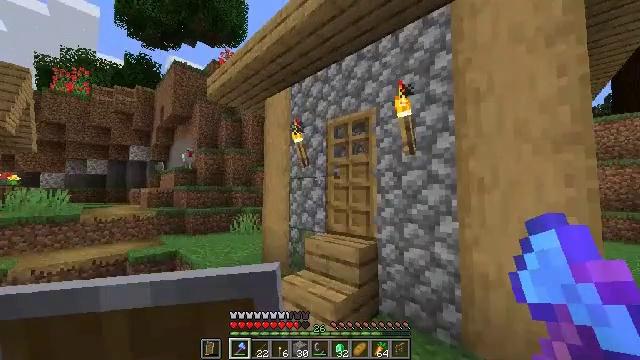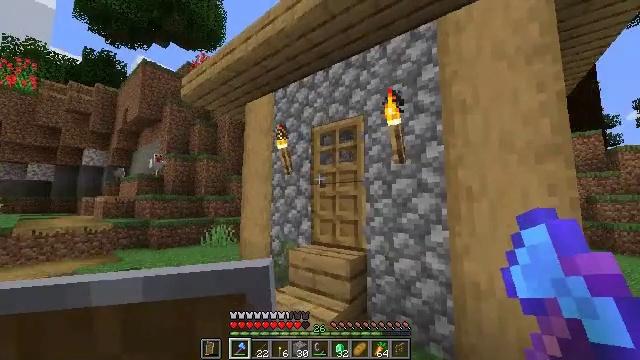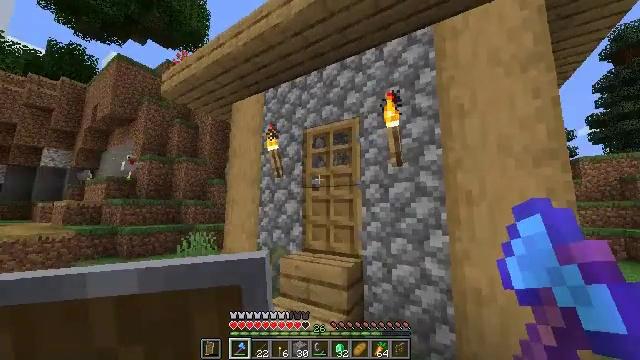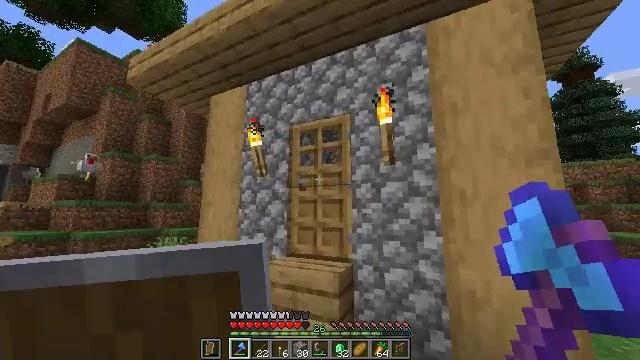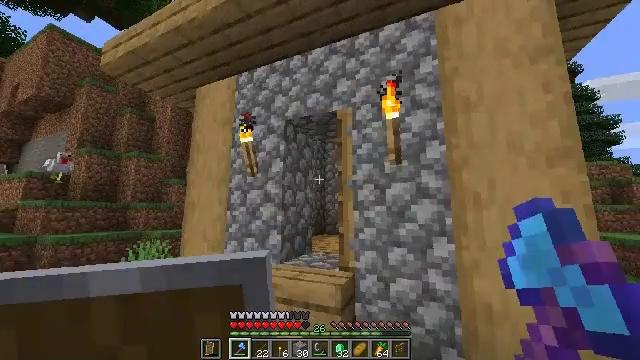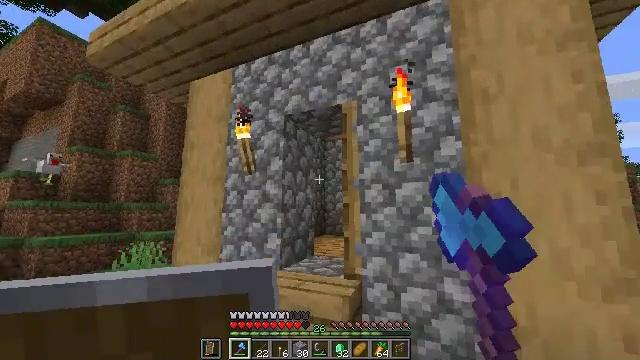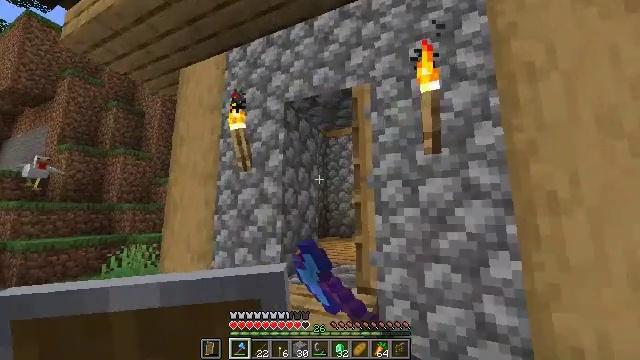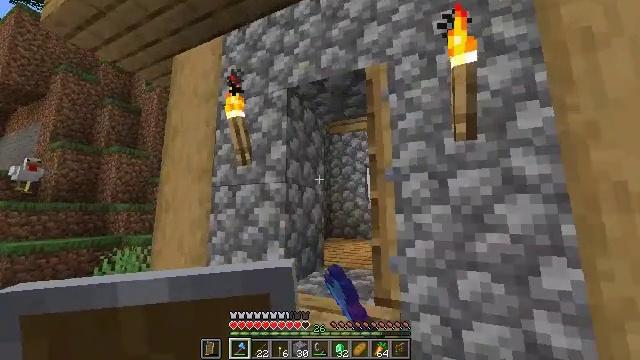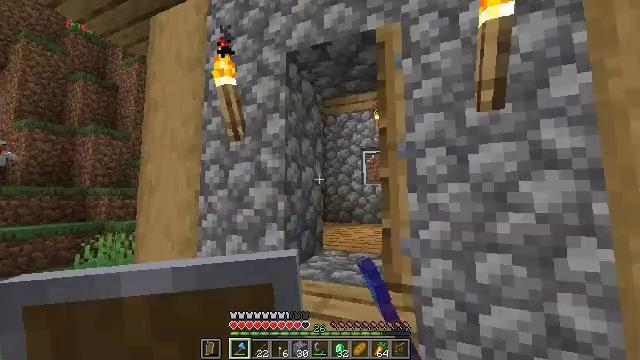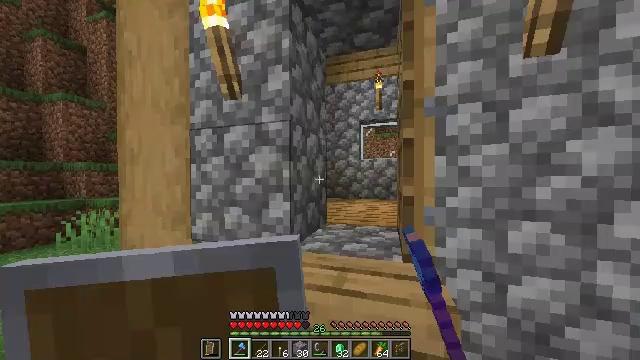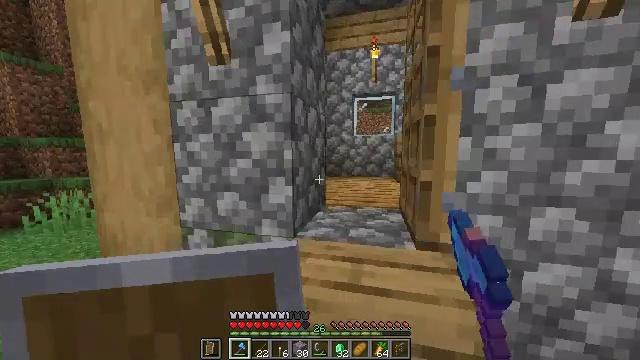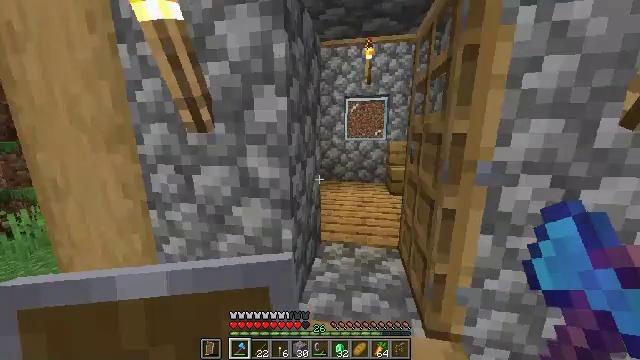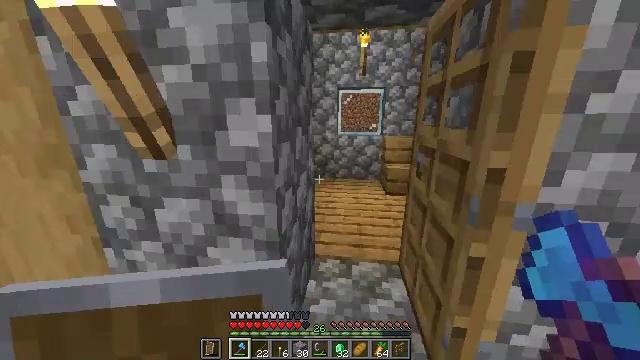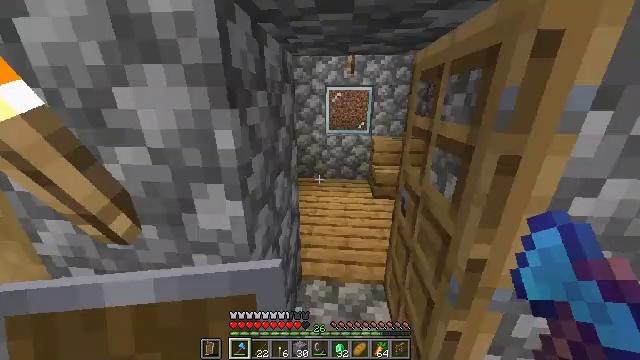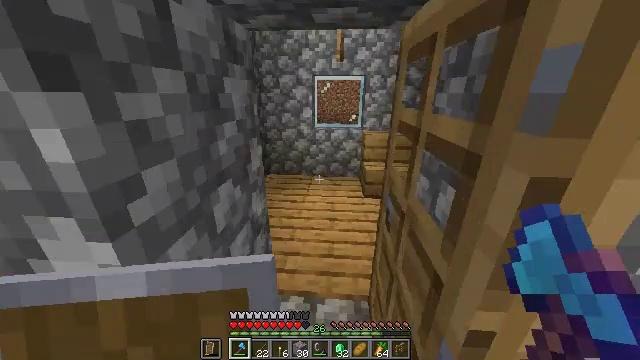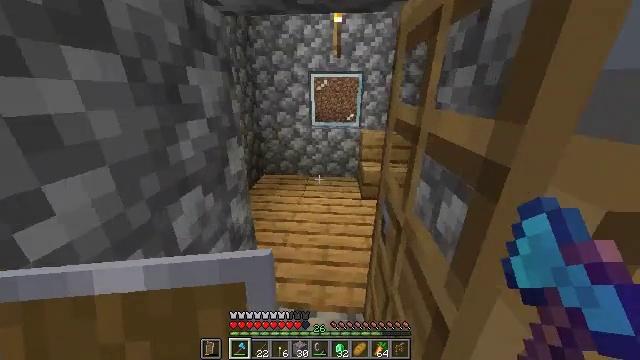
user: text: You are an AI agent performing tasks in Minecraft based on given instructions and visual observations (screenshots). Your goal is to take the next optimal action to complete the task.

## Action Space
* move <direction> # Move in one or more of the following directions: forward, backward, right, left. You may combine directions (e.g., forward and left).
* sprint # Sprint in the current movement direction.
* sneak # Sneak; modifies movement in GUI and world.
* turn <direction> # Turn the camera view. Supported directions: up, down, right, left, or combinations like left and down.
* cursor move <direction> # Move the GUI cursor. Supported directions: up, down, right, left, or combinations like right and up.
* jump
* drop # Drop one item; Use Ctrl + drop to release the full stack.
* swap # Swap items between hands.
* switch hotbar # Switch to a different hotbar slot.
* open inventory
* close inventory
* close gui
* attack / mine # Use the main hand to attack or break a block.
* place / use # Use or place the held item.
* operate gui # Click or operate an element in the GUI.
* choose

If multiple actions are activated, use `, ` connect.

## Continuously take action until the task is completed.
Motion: motion action
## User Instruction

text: Destroy the glass pane to clear a path.
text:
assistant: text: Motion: move forward and move left, sprint, turn right and up
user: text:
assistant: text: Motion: move forward, sprint, turn right and up
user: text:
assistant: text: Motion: move forward, turn right and up
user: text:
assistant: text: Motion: move forward, turn right, use / place
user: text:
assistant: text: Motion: move forward, use / place
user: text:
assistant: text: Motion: move forward, sprint, use / place
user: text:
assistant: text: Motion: move forward and move left, sprint, use / place
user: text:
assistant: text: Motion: move forward and move left, sprint, turn right and down
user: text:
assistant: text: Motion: move forward and move left, sprint, turn right and down
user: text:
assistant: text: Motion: move forward, sprint, turn right and down
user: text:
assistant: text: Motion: move forward, sprint, turn right and down
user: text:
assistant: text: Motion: move forward and move right, sprint, turn right and down
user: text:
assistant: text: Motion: move forward and move right, sprint, turn right and down
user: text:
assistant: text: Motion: move forward and move right, turn down
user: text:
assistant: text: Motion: move forward
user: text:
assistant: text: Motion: move forward
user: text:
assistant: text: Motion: move forward
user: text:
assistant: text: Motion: move forward
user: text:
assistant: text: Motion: move forward
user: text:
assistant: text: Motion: turn left and down
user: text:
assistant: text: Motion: turn left and down
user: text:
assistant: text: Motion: turn left
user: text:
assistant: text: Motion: move forward, turn left and up
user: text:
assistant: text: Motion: move forward, sprint, turn left and up
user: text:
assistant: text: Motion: move forward, sprint, turn left and up
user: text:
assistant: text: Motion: move forward, sprint, turn right and up
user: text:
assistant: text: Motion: move forward, sprint
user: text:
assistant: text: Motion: move forward, sprint
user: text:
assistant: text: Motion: move forward, sprint
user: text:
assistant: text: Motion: move forward, sprint